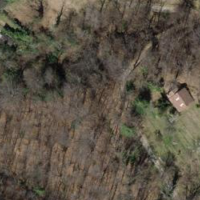
EUNIS habitat code: 41
Species observed at this site:
Chelidonium majus